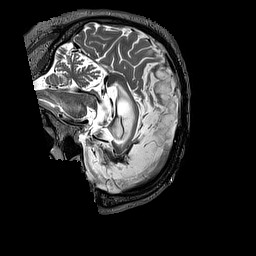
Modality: T2w
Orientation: sagittal
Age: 63
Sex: male
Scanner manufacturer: siemens
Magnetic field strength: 3 T
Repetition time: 3.2 s
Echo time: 0.567 s